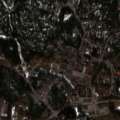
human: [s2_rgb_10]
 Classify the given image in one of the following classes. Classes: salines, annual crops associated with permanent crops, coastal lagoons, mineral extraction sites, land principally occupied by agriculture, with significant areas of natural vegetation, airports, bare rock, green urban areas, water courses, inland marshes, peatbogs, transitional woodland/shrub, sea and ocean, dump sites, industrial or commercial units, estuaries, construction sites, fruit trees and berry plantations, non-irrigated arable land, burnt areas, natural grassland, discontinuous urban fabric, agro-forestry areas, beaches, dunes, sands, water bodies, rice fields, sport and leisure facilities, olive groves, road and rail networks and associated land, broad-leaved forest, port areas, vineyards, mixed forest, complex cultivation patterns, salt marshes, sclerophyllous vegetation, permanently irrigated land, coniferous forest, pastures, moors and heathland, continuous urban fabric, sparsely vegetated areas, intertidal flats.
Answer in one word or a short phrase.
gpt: discontinuous urban fabric, non-irrigated arable land, land principally occupied by agriculture, with significant areas of natural vegetation, coniferous forest, mixed forest